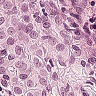
Metastatic tissue present: yes